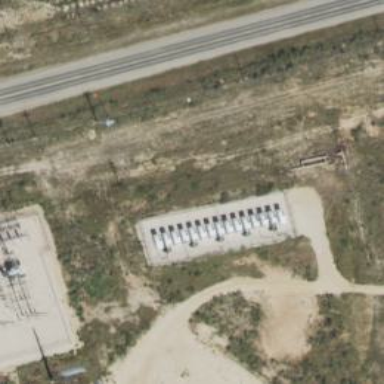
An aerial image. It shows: Generator for power supply.